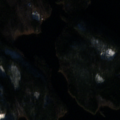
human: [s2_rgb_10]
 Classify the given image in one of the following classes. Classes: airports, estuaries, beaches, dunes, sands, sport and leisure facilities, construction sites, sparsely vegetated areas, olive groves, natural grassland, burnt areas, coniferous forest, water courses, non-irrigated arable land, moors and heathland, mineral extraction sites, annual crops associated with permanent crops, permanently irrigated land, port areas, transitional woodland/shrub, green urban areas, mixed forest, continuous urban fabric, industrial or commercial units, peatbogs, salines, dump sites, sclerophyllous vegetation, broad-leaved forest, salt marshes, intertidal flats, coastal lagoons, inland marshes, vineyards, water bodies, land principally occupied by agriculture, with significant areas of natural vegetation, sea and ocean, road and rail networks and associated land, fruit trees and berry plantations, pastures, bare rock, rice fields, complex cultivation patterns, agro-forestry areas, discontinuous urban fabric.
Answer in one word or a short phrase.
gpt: coniferous forest, transitional woodland/shrub, water bodies